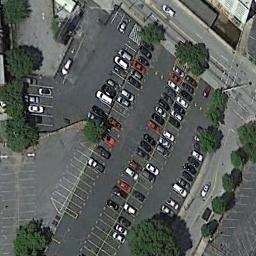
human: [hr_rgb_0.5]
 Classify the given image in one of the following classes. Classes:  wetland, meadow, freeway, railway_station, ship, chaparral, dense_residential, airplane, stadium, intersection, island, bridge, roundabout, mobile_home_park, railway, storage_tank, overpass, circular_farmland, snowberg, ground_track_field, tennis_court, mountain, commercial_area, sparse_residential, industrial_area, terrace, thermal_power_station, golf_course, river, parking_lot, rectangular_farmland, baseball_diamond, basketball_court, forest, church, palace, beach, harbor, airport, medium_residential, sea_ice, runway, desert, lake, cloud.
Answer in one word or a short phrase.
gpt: parking_lot